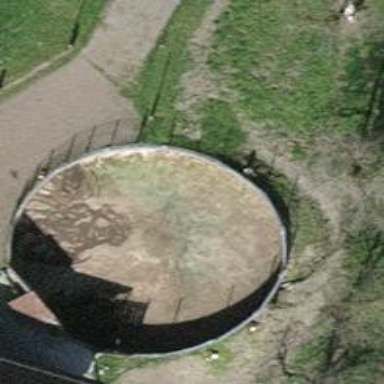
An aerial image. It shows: Storage tank that is man-made.